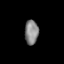
Tissue: lung
Cell type: T cells
Senescence score: 0.1786
Nuclear area (px): 328
Mean DAPI intensity: 133.381